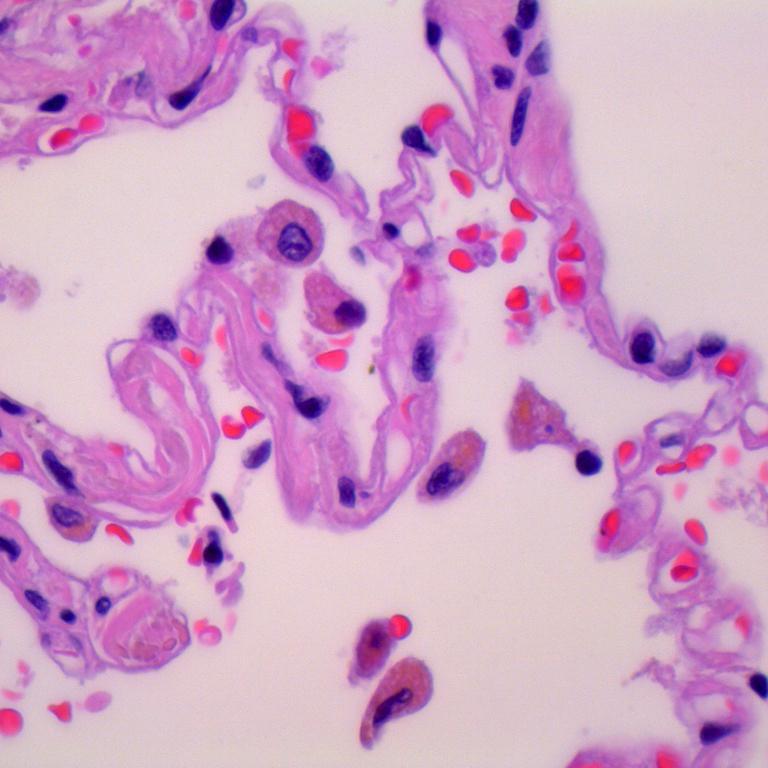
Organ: lung
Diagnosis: benign